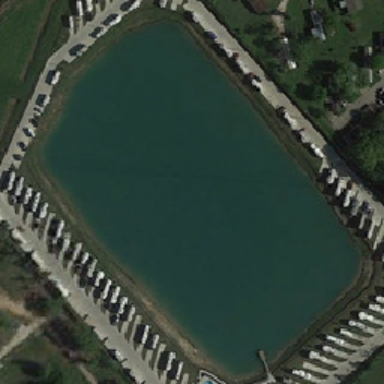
It is a lake several buildings trees and lawns .